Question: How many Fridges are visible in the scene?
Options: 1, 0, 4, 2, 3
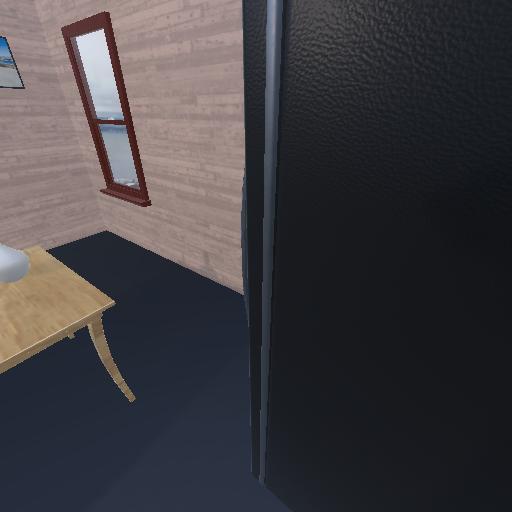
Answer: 1